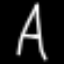
Label: The Eiffel Tower